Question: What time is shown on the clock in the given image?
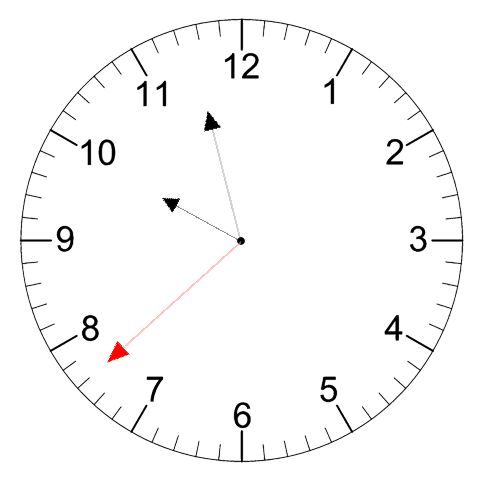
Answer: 09:57:38